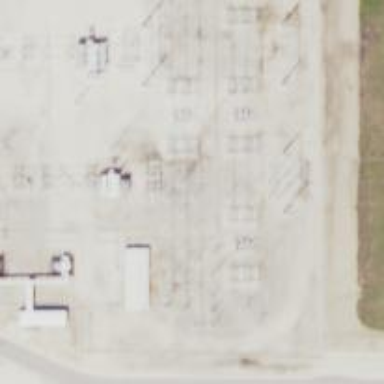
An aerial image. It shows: Switch for power supply.